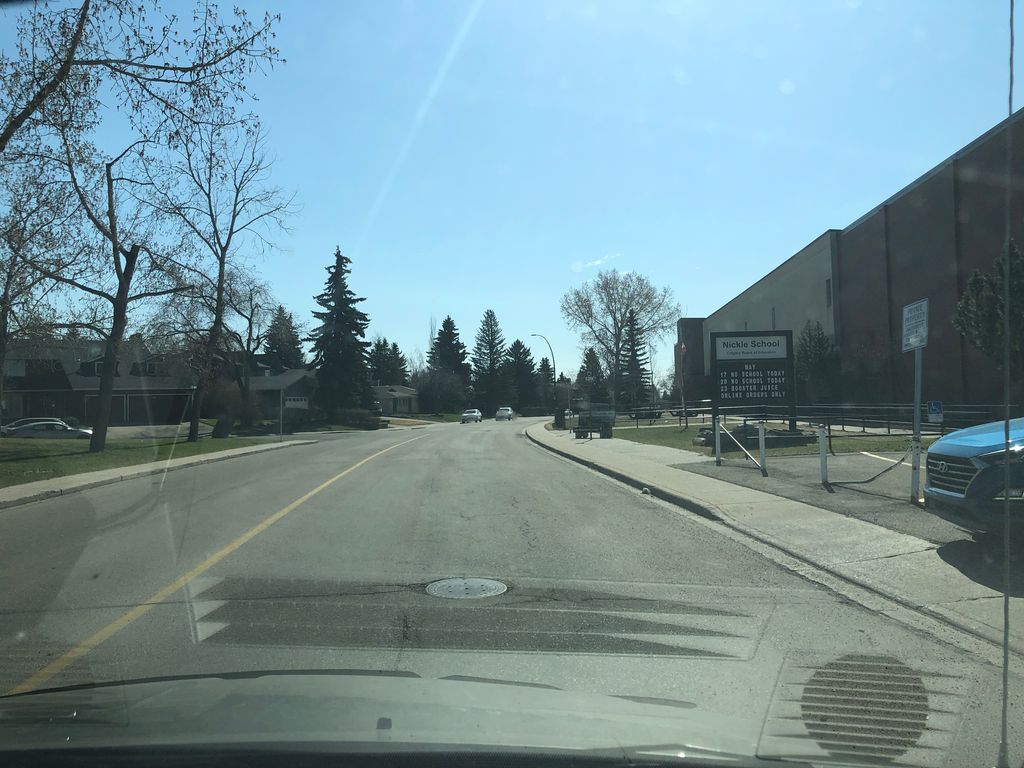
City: calgary